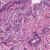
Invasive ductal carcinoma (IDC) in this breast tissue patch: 1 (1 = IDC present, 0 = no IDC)